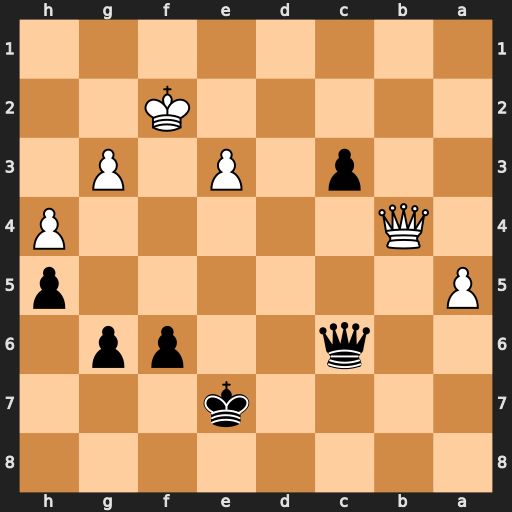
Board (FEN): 8/4k3/2q2pp1/P6p/1Q5P/2p1P1P1/5K2/8
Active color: b
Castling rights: -
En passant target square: -
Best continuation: Kd7 a6 c2